Question:
problem Statement : Warriors fight with weapon in the battle field.
Taking the situation in the image,
say, we have a class warrior which implements Weapons .
Weapon may extend to sword, gun , etc.
I have a confusion, whether Weapon should be a interface or an abstract class.
If it needs to be an interface, whats the advantage over it.
[Edit]
If it is an interface I believe implementation will be like this.
'''
Weapon myWeapon;
myWeapon = new Sword();
'''
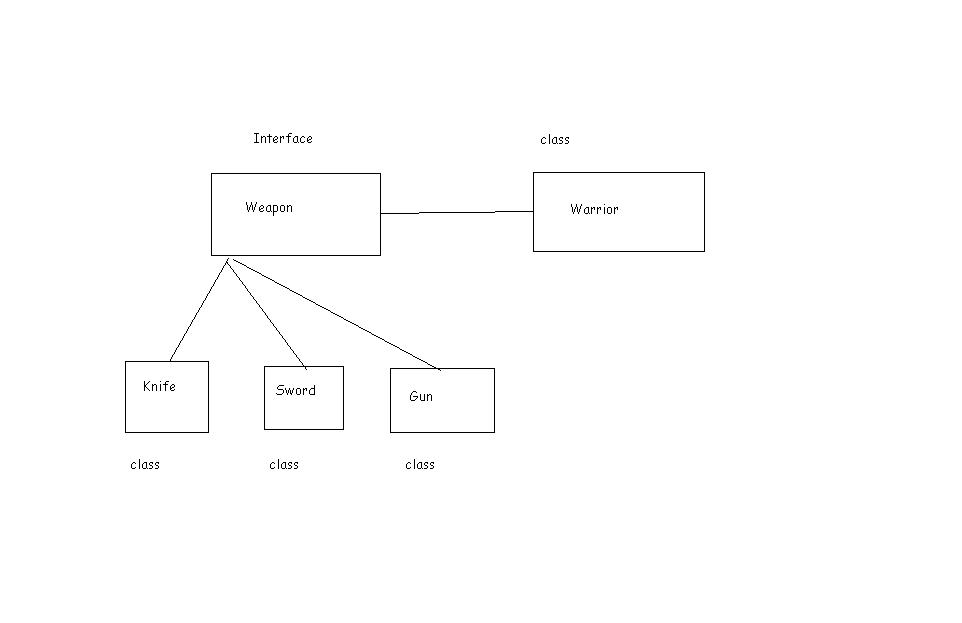
Answer: Implementing an interface or extending a class is an relationship. Gun is a Weapon, but Warrior is not. He just uses a Weapon, which is a - a relationship.
Interface is something that tells what can be done with the object of a class implementing that interface. It doesn't tell how it is achieved. This separation is good for your clean design.
If there is any common behavior that all weapons or some of them share, you can introduce an abstract class that in hierarchy could stand between interface and concrete implementation. Note here (this is a common mistake) that behavior does not mean adding a new method. So if you think for instance that a gun can be reloaded, so it needs another method for it, the abstract class can't help here. In this case you could introduce another interface, like and make Gun implement both Weapon and Reloadable. The common behavior is just when some concrete classes implement some interface method in same or similar way. The abstract class could then implement this one method but leave the rest not implemented.